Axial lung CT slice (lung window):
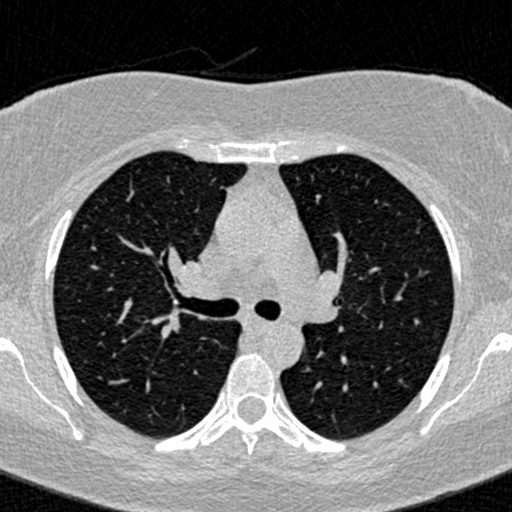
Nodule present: no